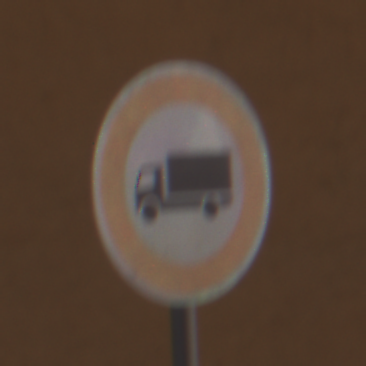
Verkehrszeichen: VerbotFuerKraftfahrzeugeUeberDreiKommaFuenfTonnen
Umgebung: Outdoor, Urban
Tageszeit: Midday
Wetter: Overcast
Licht: Natural
Jahreszeit: NotSpecified
Kontrast: LowContrast